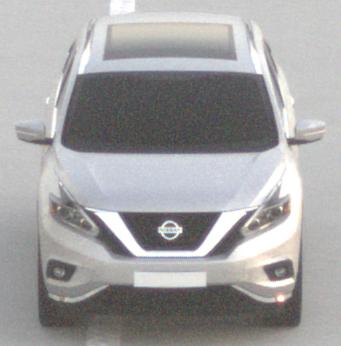
Make: Nissan
Model: Murano
Detailed model: Gen. 3 Z52
Model produced from: 2015
Doors: 5
Color: white
Road condition: dry road
Daytime: sunrise or sunset
Contrast: low contrast